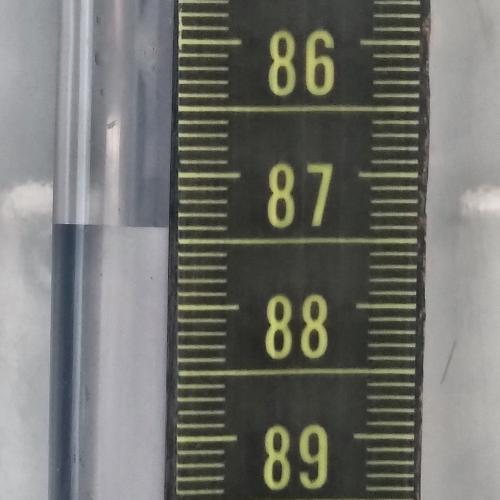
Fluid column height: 87.4 cm